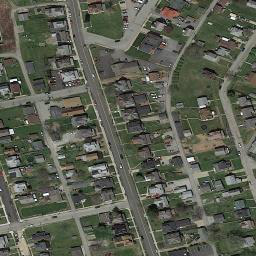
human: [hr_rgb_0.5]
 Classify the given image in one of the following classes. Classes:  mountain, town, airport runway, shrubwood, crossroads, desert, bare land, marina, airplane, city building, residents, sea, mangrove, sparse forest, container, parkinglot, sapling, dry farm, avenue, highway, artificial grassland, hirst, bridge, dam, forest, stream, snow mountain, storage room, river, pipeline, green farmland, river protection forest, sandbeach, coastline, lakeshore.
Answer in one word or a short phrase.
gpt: town